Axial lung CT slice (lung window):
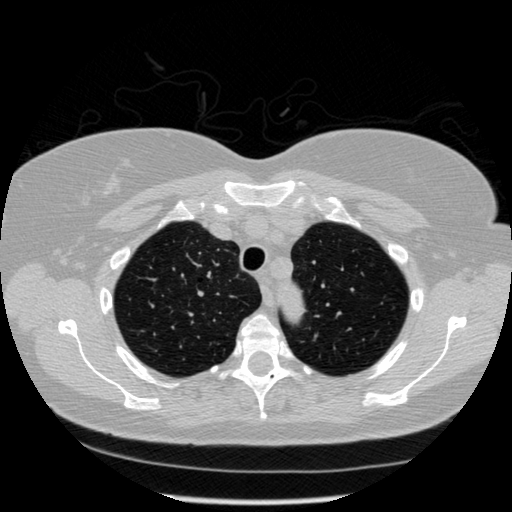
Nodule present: no